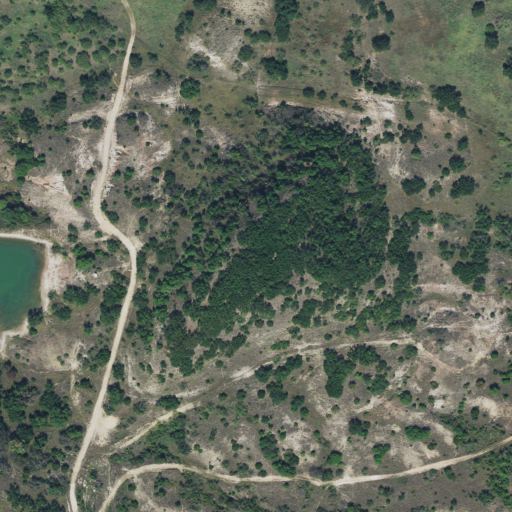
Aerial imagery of mountains in Texas named Twin Mountains containing grassland, deciduous forest, shrub, evergreen forest, and pasture